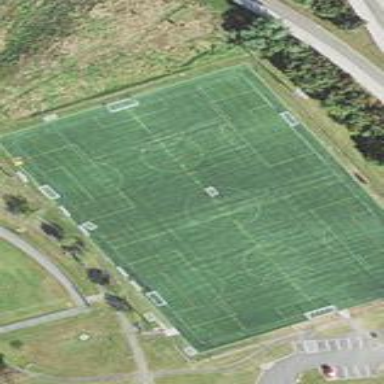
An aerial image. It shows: Soccer pitch with artificial turf for leisure sports activities.